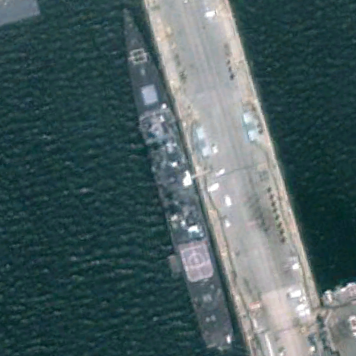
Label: cruiser